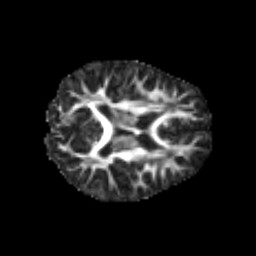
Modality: FA
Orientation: axial
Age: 6
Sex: male
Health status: healthy